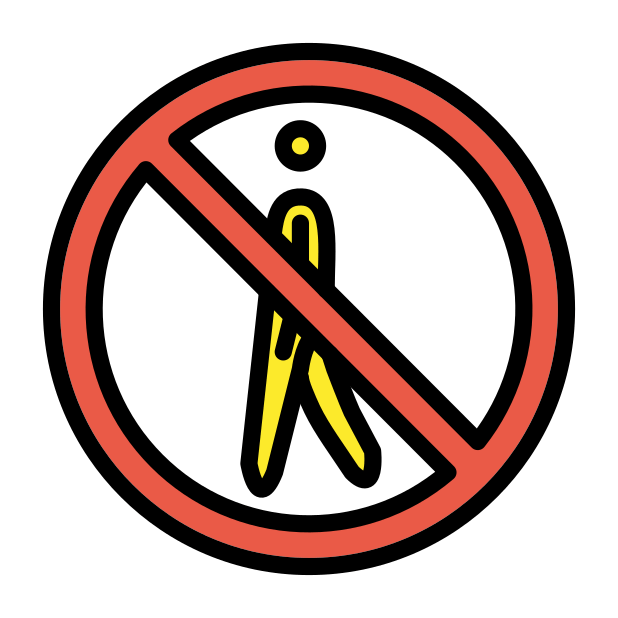
Emoji: 🚷
Name: no pedestrians
Unicode: 0x1f6b7